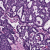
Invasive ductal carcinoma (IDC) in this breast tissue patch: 1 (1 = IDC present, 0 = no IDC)